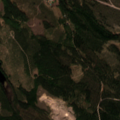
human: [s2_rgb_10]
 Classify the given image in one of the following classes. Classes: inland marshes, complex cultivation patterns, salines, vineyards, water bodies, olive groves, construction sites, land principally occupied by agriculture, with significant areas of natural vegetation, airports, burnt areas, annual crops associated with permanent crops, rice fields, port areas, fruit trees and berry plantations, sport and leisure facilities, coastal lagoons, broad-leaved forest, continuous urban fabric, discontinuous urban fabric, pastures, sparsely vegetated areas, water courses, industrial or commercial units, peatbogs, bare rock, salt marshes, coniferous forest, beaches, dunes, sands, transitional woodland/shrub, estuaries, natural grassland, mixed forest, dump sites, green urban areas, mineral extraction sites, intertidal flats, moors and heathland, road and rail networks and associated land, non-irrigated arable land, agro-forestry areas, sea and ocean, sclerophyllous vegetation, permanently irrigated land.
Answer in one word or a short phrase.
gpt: coniferous forest, transitional woodland/shrub, water bodies